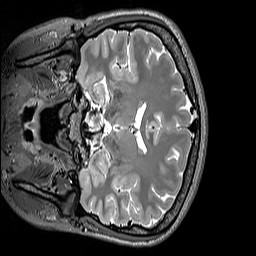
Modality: T2w
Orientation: coronal
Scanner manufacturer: siemens
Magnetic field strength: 3 T
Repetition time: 3.2 s
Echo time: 0.406 s